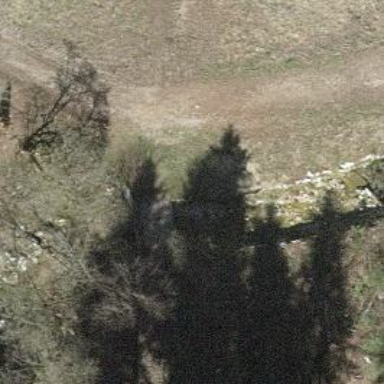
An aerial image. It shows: Path.